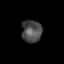
Tissue: lung
Cell type: Others
Senescence score: 0.2208
Nuclear area (px): 443
Mean DAPI intensity: 75.634